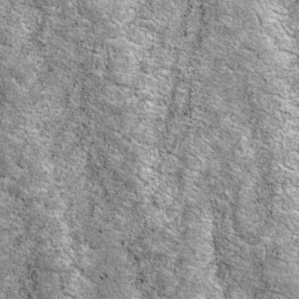
Label: non_frost